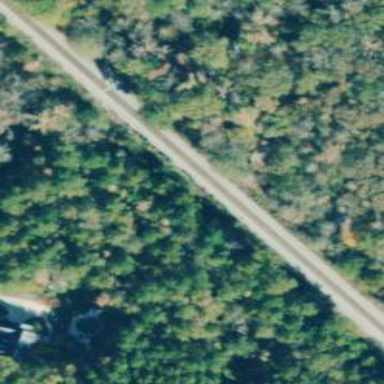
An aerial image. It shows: Culvert tunnel.